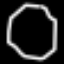
Label: octagon